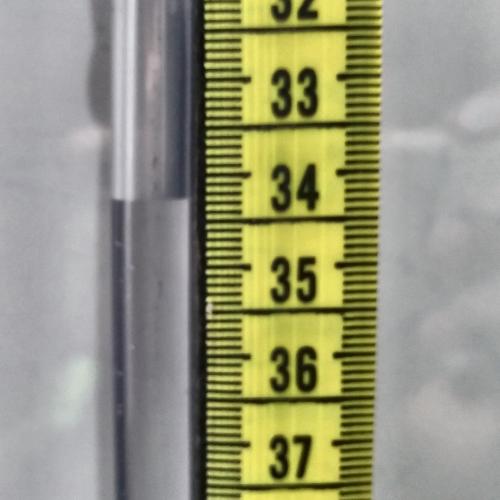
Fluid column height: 34.3 cm